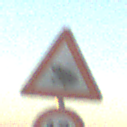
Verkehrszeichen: AmphibienwanderungRechts
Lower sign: Geschwindigkeit10
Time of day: SunriseSunset
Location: Outdoor (Nature)
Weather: Clear
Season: NotSpecified
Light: Natural